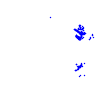
Particle: electron